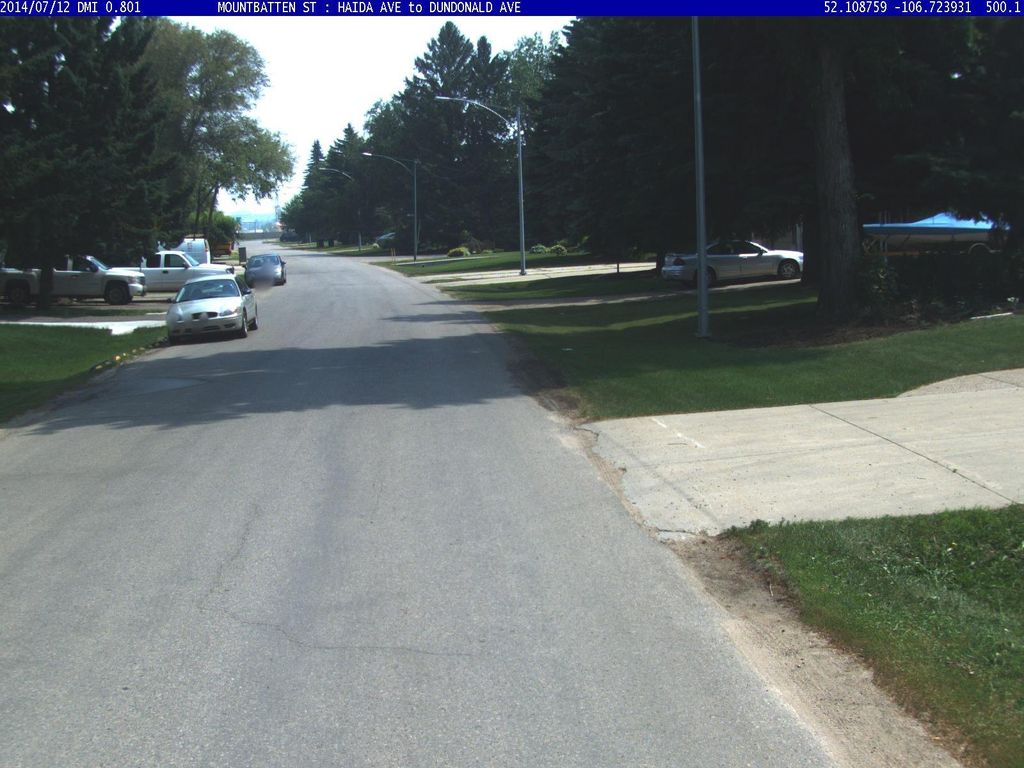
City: saskatoon